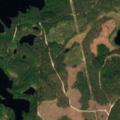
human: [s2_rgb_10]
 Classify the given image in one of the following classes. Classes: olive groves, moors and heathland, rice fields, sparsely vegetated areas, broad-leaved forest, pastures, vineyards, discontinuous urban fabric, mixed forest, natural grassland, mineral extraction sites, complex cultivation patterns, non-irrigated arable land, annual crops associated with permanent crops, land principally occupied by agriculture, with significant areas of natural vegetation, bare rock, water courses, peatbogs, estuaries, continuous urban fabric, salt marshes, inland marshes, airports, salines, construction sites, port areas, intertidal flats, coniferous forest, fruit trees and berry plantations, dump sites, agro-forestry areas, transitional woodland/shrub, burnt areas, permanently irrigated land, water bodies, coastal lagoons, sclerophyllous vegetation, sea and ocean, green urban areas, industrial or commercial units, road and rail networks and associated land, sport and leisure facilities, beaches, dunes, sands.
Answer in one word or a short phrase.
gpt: coniferous forest, transitional woodland/shrub, water bodies